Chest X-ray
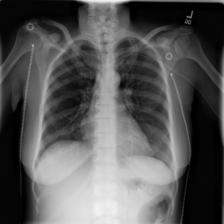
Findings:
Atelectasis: negative
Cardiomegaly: negative
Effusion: negative
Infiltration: negative
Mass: negative
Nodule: negative
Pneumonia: negative
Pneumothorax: negative
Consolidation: negative
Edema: negative
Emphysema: negative
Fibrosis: negative
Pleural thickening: negative
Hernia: negative